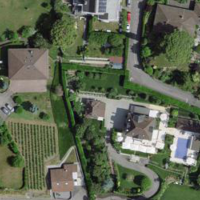
EUNIS habitat code: 55
Species observed at this site:
Trifolium repens